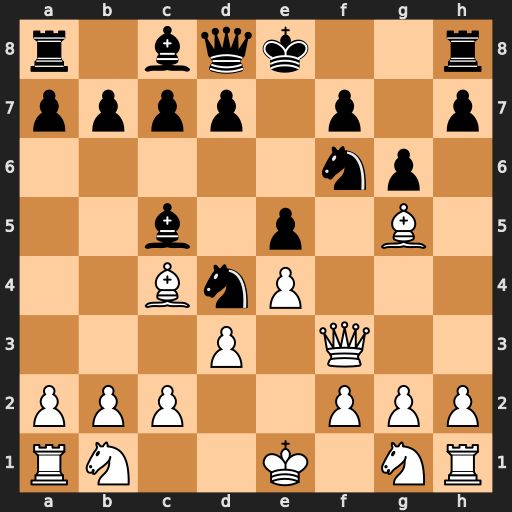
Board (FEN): r1bqk2r/pppp1p1p/5np1/2b1p1B1/2BnP3/3P1Q2/PPP2PPP/RN2K1NR
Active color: w
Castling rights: KQkq
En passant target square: -
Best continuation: Qxf6 Qxf6 Bxf6